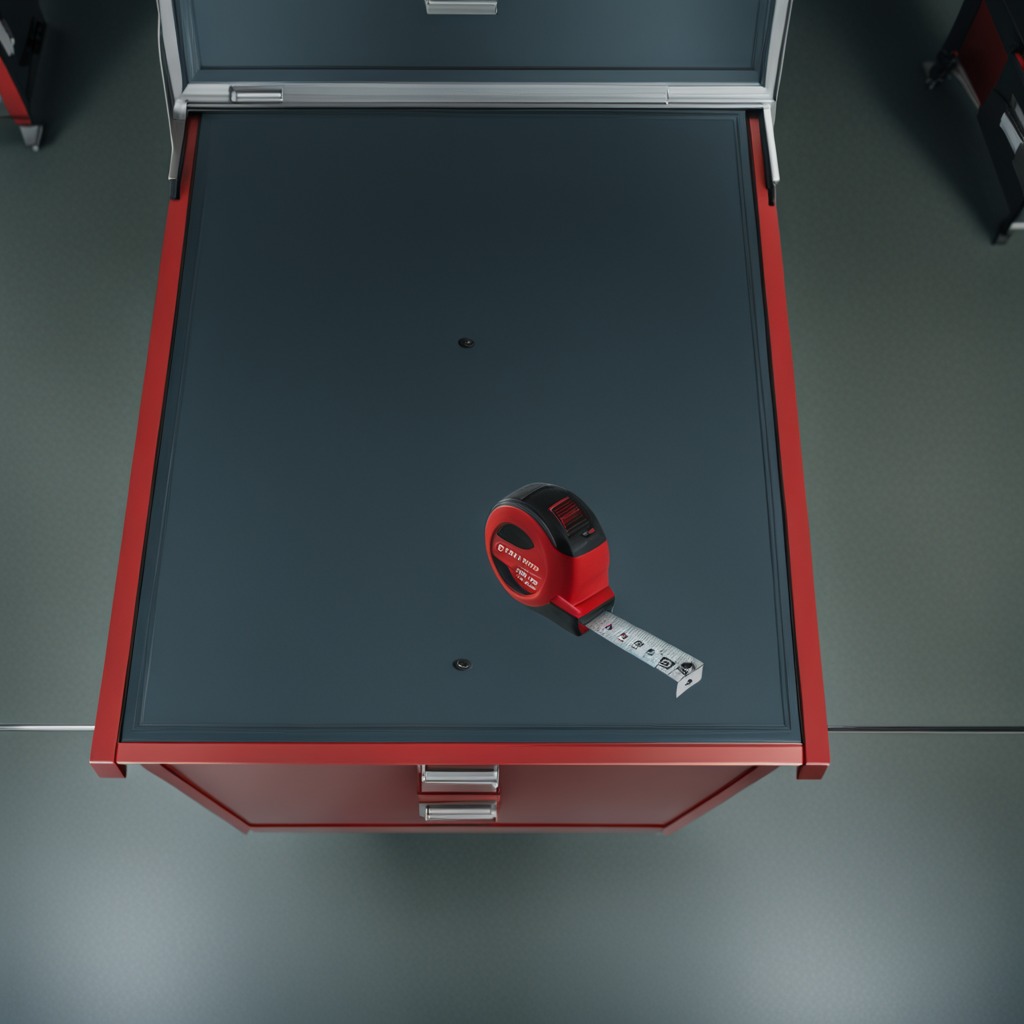
A measuring tape is lying on a toolbox surface in an airplane hangar workshop 8K.